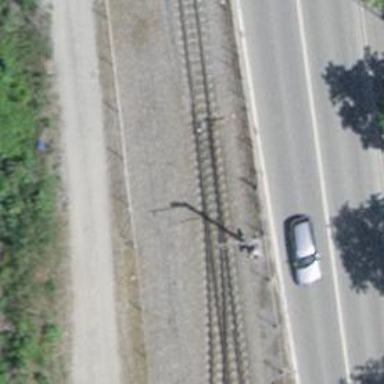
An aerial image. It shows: Railway switch with the turnout on the right side.